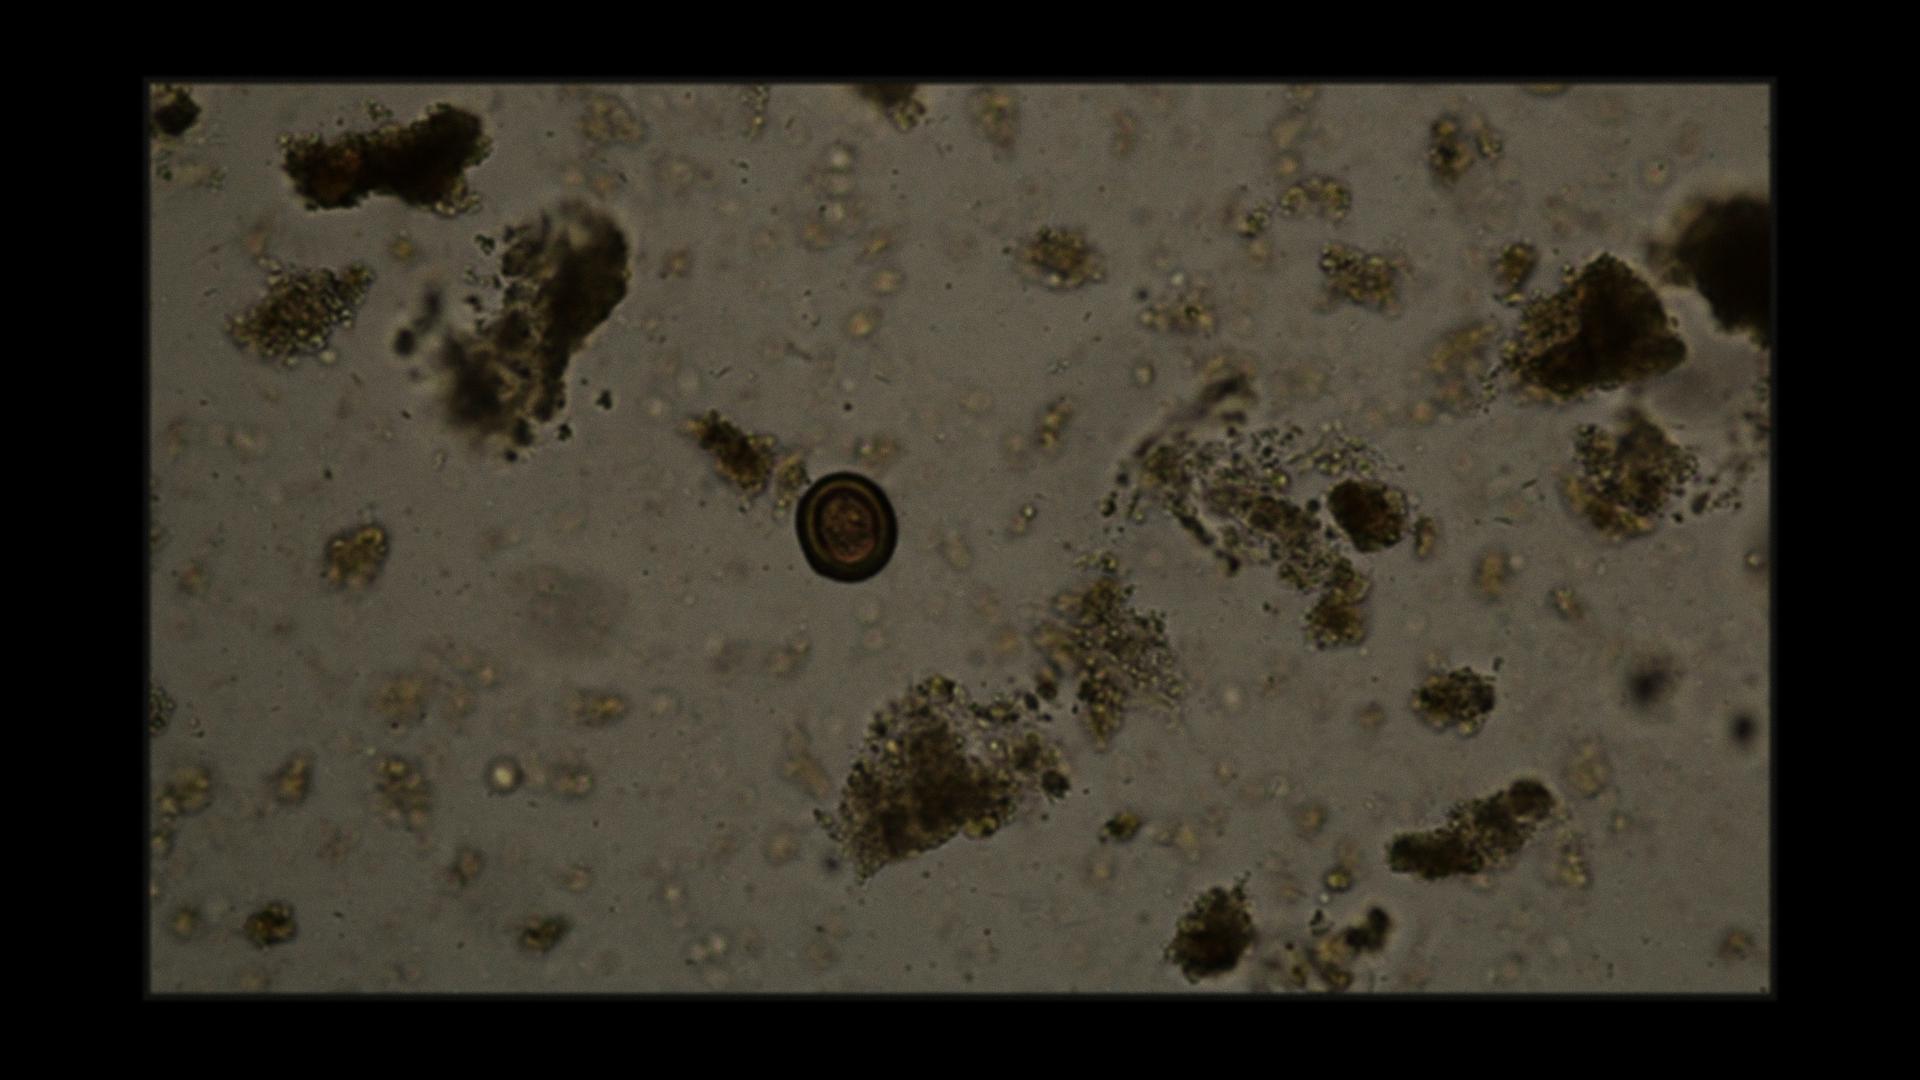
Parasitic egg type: Taenia spp. egg